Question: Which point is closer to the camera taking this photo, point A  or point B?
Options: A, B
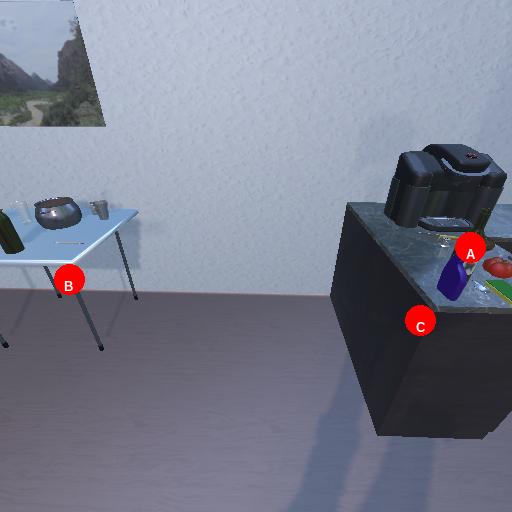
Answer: A